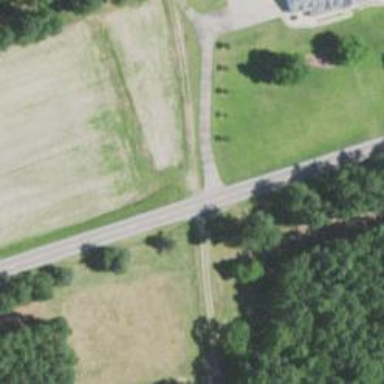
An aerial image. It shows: Secondary road.